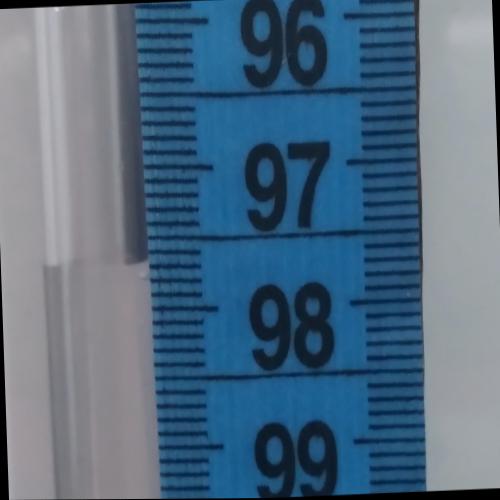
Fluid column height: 97.7 cm